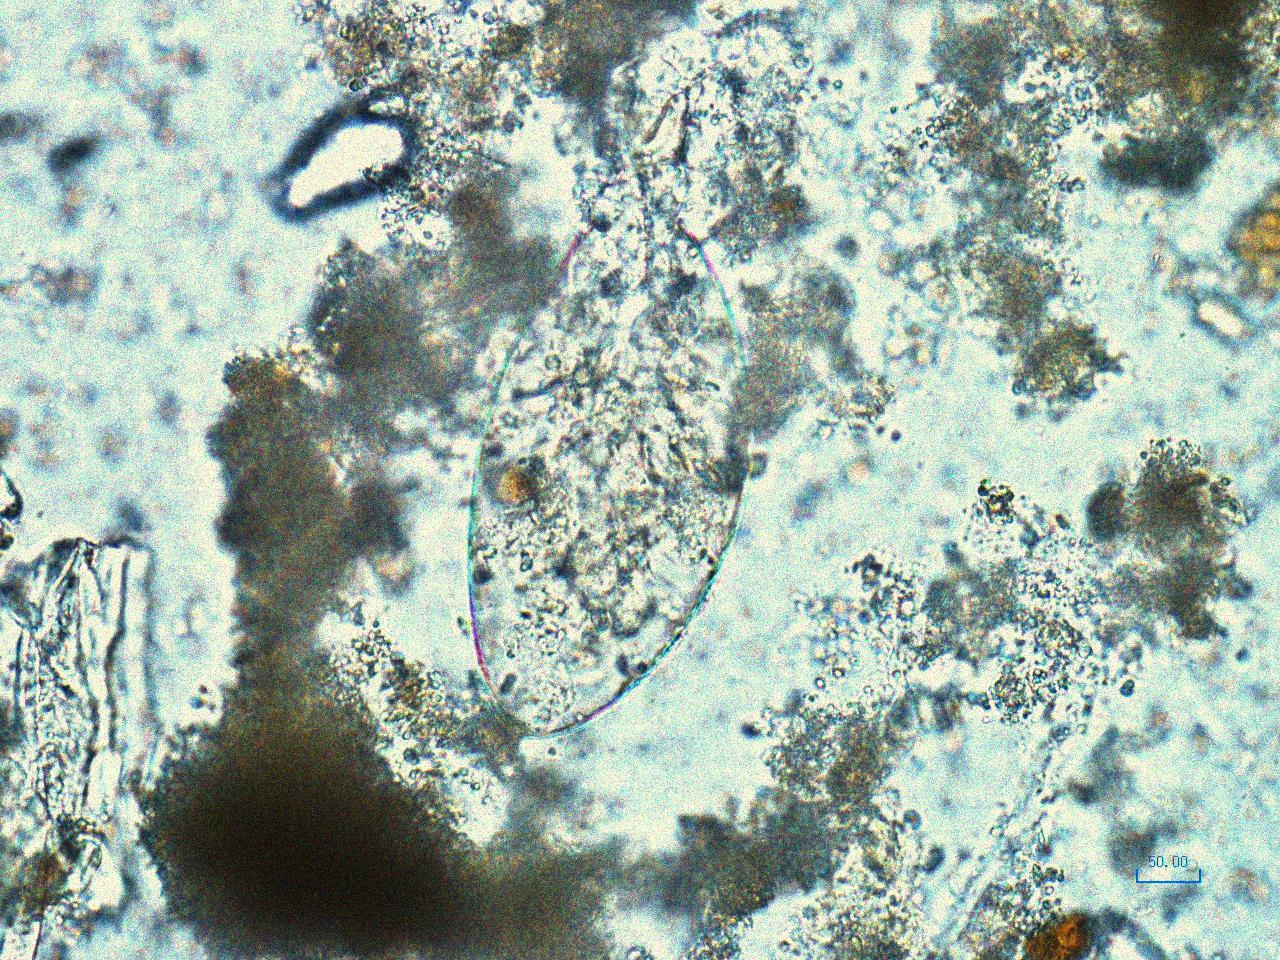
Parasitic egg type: Fasciolopsis buski